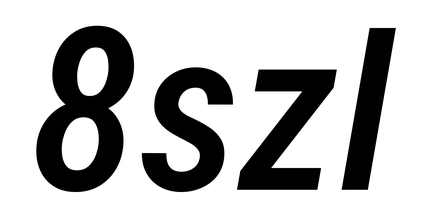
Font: Roboto-Italic_Condensed_Medium_Italic